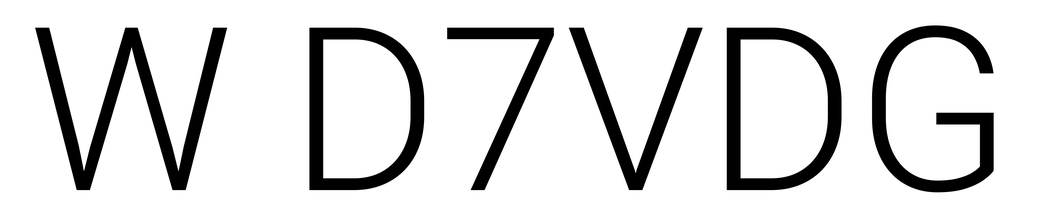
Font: Roboto_Light